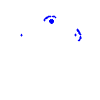
Particle: pion